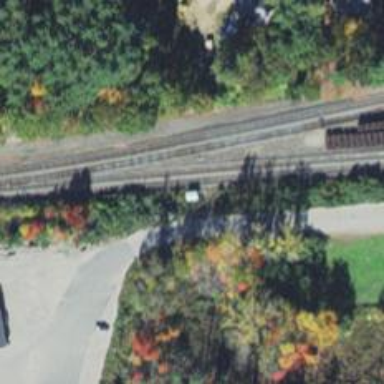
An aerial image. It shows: Junction on the railway.